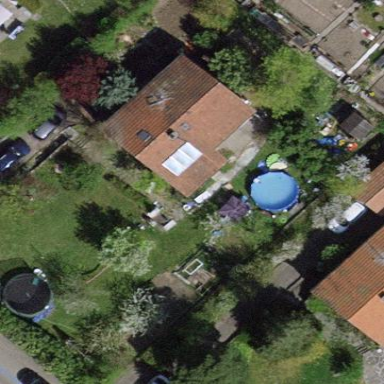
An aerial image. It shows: Garden surrounded by fence.